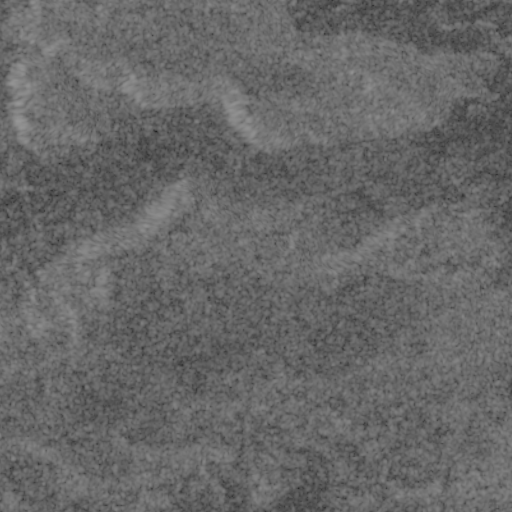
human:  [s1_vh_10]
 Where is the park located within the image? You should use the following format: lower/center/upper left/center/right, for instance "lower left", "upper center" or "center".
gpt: The park is located in the upper center of the image.
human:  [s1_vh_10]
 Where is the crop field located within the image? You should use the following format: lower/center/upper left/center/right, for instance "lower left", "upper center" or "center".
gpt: There is no crop field in the image.

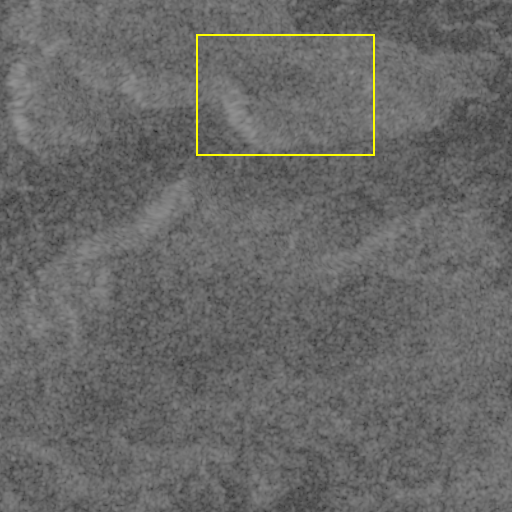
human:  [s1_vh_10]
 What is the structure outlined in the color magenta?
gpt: There is no magenta outline.
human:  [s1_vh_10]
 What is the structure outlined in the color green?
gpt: There is no structure outlined in green.